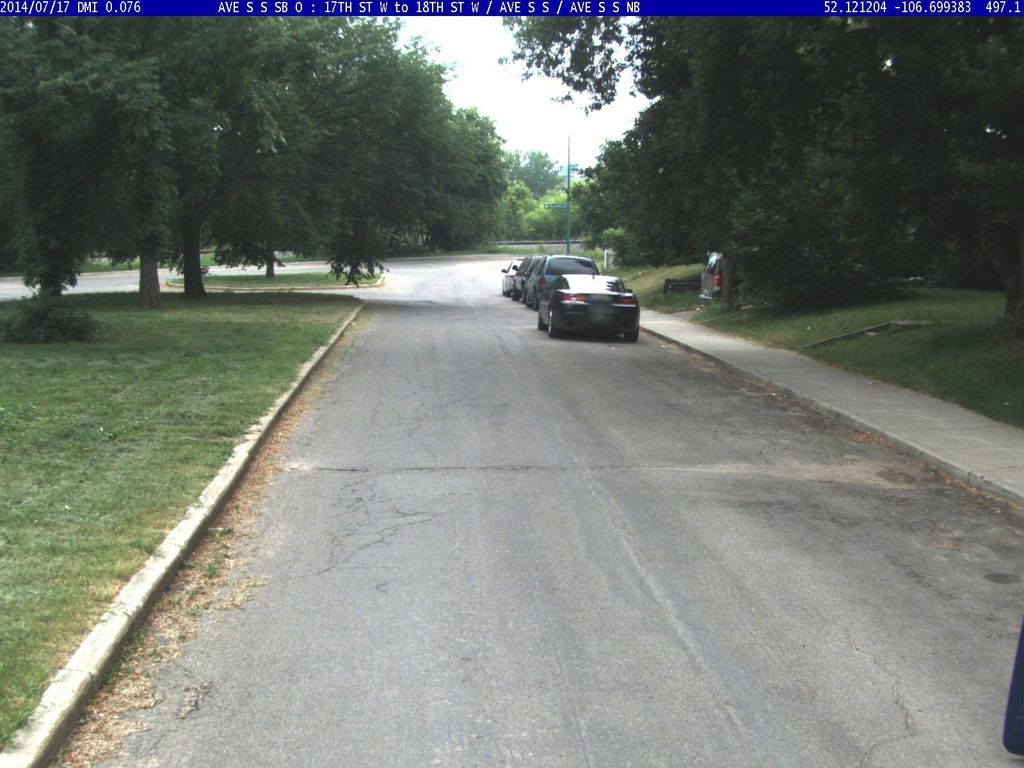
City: saskatoon